Field crop: maize
Growth stage: 2
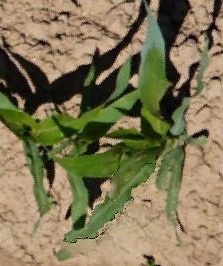
Species: maize